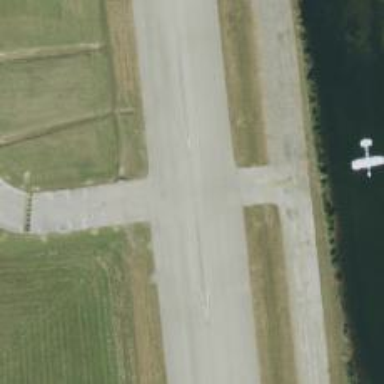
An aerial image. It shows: View of taxiway at the airport.